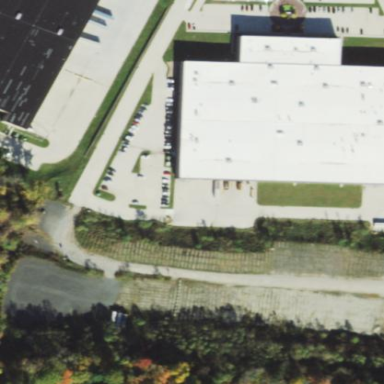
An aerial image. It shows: Industrial building.